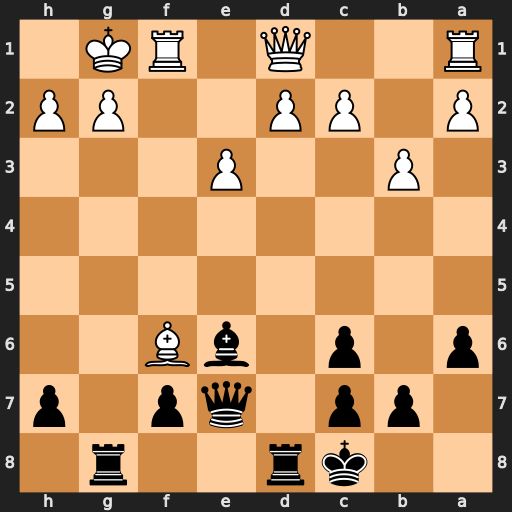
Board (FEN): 2kr2r1/1pp1qp1p/p1p1bB2/8/8/1P2P3/P1PP2PP/R2Q1RK1
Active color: b
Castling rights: -
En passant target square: -
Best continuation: Rxg2+ Kxg2 Rg8+ Kf2 Qxf6+ Qf3 Qh4+ Ke2 Bg4